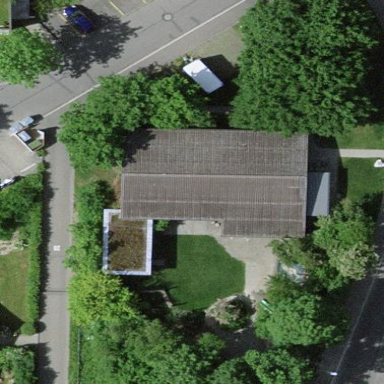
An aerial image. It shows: Kindergarten building.